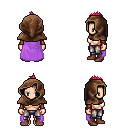
a pixel art fantasy rpg character, female body template, human, light skin, lavender cape, metal pants, ruby red mohawk hairstyle, cloth hood, leather bracers, brown shoes, four views (front, back, left, right), 2x2 character sprite sheet, small pixel art, hard edges, no anti-aliasing